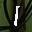
Label: 1